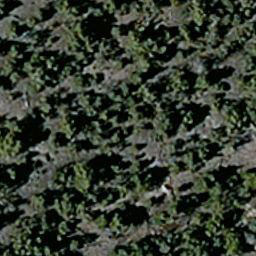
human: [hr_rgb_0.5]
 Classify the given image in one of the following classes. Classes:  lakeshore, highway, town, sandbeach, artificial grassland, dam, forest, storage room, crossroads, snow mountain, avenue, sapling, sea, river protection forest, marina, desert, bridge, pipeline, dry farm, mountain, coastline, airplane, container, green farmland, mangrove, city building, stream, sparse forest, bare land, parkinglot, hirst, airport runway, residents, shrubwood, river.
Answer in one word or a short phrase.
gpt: sparse forest